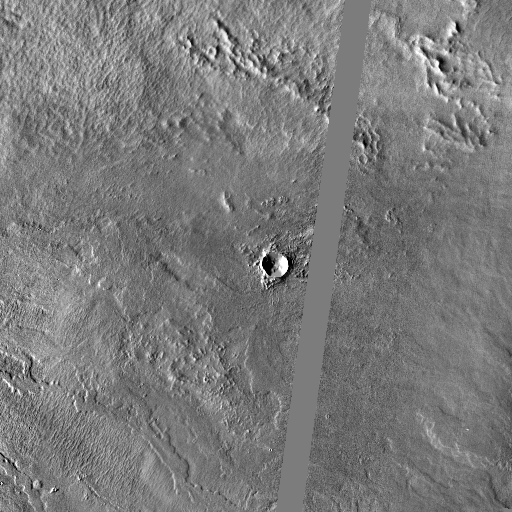
Crater classes present: Background, Other, Buried